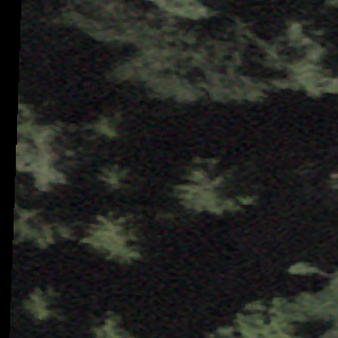
Label: other